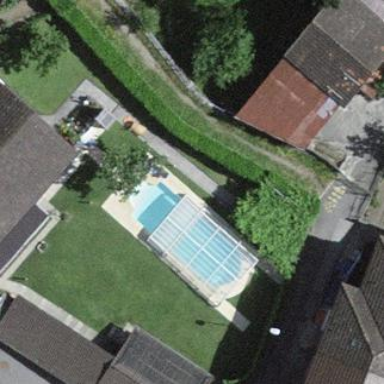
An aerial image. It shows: Swimming pool located in leisure land.